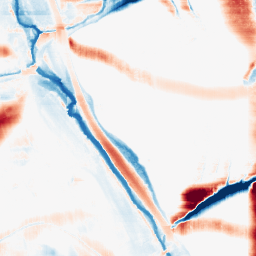
Category: morphological
Decomposition family: morphological_rect
Decomposition parameters: operation: average
width: 50
height: 20
Upsampling method: regularized
Upsampling parameters: scale: 2
lambda_reg: 0.001
Upsampling scale: 2